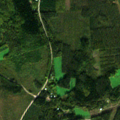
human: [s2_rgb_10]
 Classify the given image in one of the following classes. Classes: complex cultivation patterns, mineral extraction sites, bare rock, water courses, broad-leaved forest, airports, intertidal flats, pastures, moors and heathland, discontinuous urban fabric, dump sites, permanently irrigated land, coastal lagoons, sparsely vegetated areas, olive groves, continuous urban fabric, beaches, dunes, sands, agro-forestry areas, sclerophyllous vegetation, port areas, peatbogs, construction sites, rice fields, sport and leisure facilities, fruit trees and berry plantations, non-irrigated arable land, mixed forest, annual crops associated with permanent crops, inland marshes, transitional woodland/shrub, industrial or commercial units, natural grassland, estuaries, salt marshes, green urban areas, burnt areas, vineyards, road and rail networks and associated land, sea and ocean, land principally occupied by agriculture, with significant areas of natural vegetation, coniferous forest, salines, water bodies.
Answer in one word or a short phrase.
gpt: land principally occupied by agriculture, with significant areas of natural vegetation, coniferous forest, mixed forest, transitional woodland/shrub